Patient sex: M
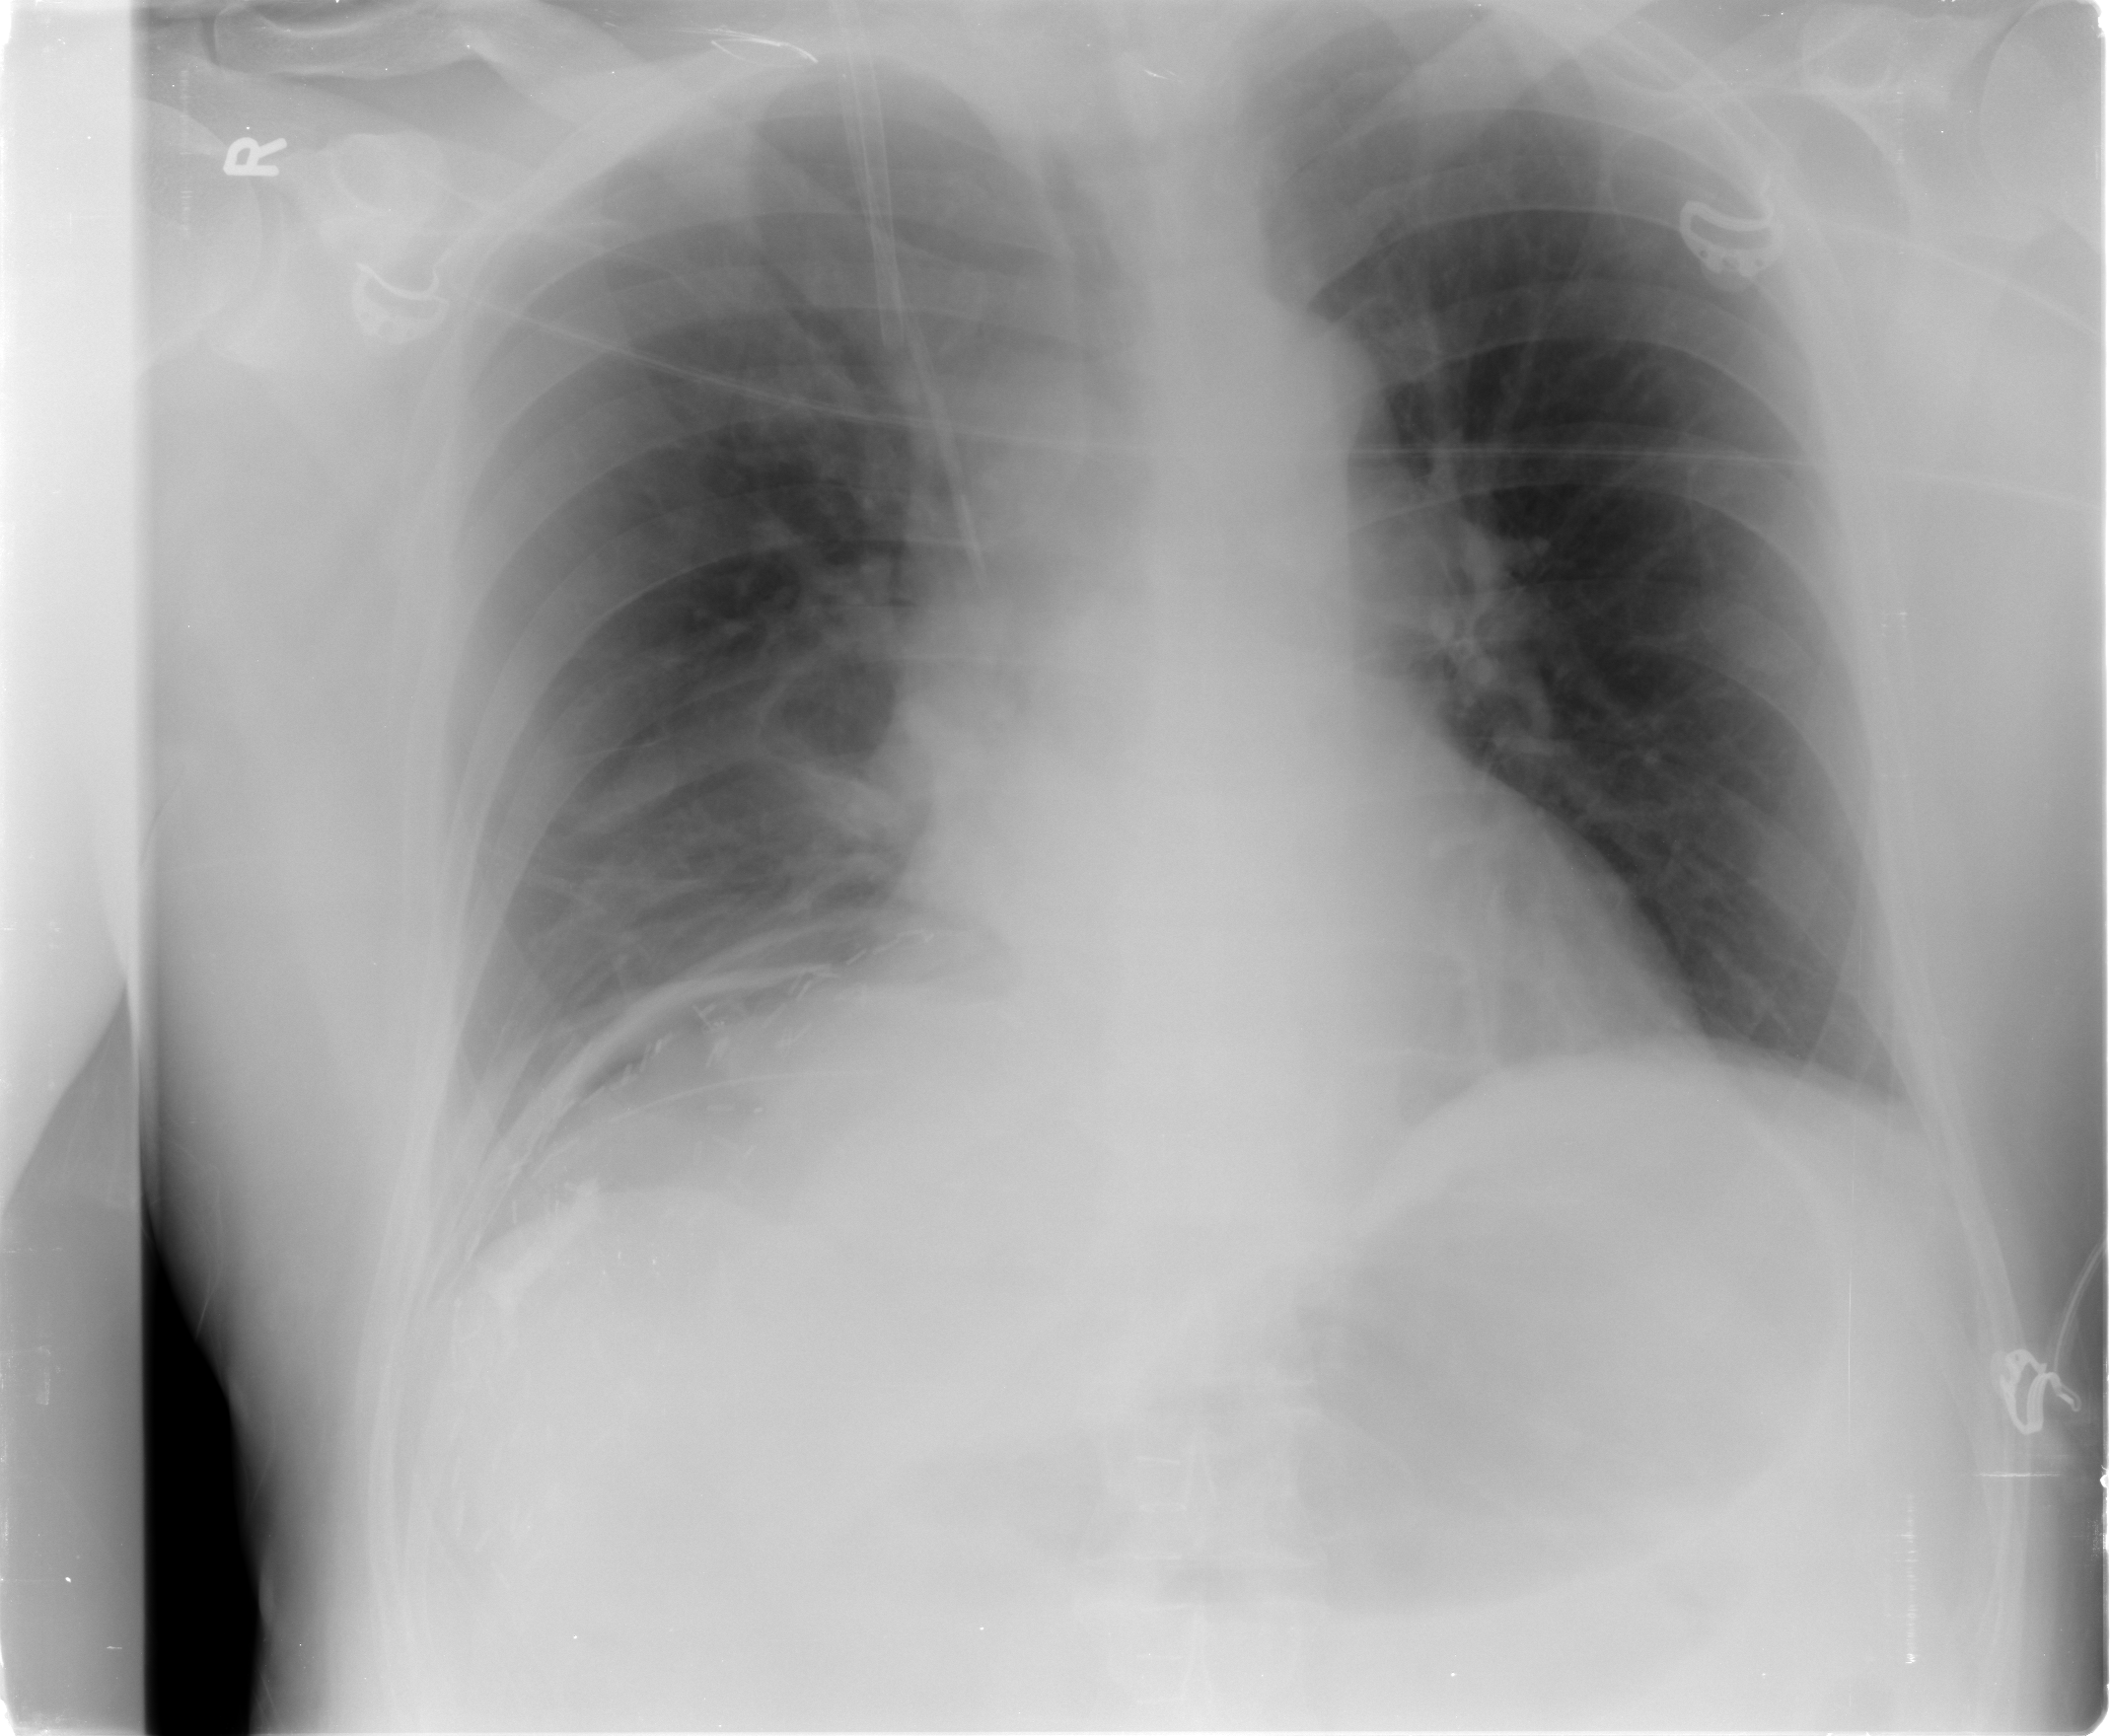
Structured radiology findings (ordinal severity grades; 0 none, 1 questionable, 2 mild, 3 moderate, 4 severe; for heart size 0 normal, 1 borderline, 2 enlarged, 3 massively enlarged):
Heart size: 0
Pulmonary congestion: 0
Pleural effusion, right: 0
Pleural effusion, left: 0
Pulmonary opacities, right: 0
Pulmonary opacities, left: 0
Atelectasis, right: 2
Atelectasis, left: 0